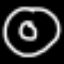
Label: donut